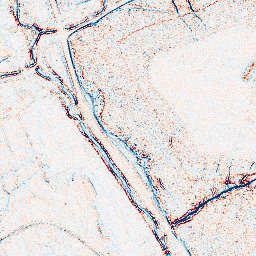
Category: edge_preserving
Decomposition family: bilateral
Decomposition parameters: d: 5
sigma_color: 50
sigma_space: 25
Upsampling method: quintic
Upsampling parameters: scale: 8
Upsampling scale: 8